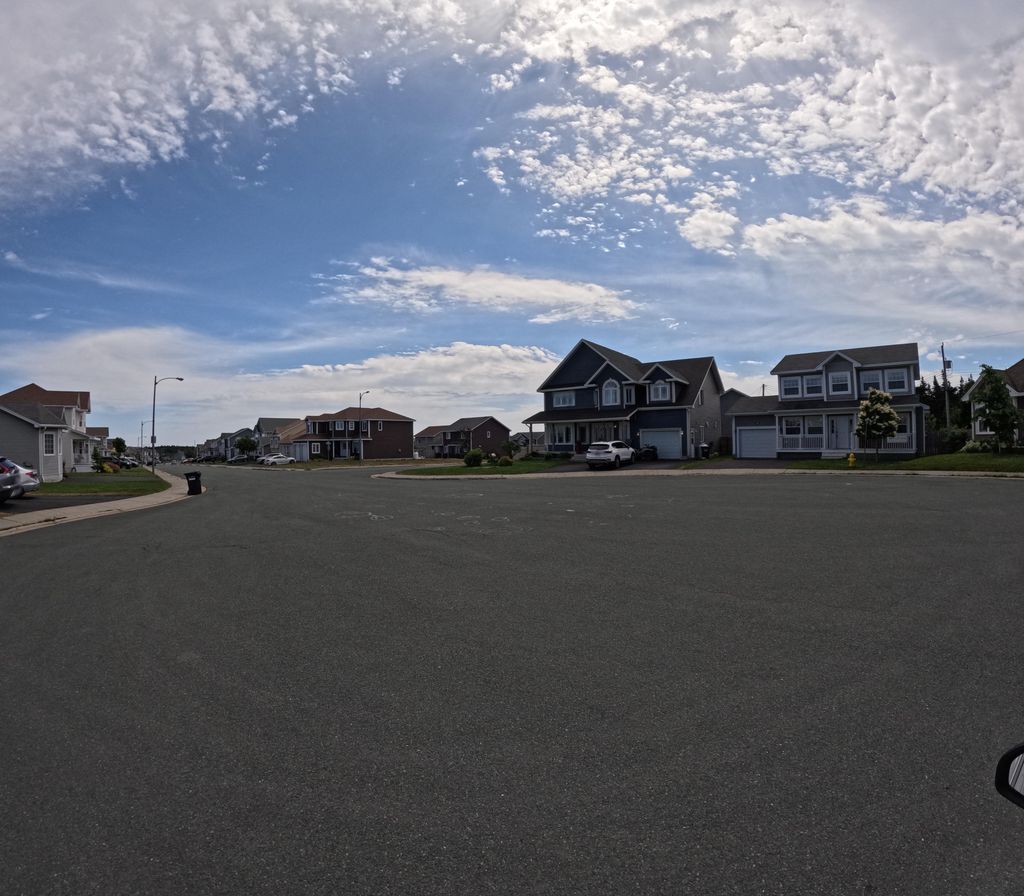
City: st_johns